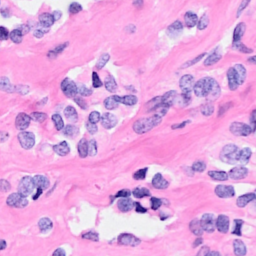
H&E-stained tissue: Breast